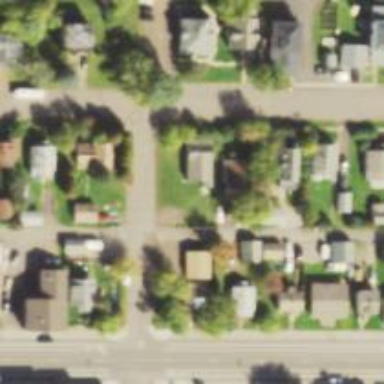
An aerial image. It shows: Residential road.